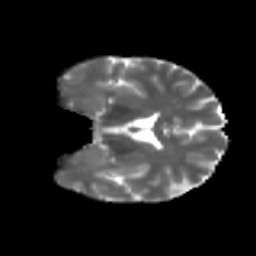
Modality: T2w
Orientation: coronal
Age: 36
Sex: male
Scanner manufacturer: ge
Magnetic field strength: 3 T
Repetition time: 7.8 s
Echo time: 0.0607 s